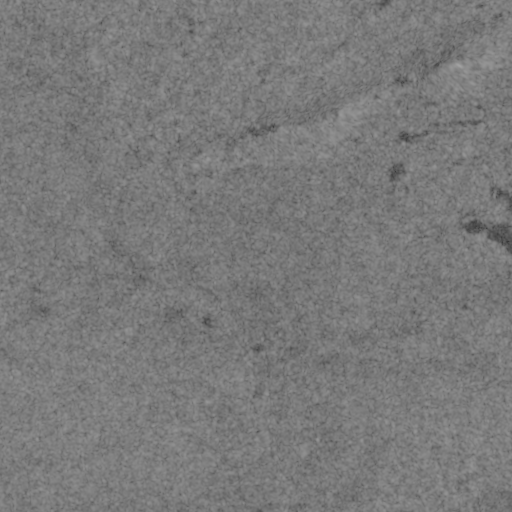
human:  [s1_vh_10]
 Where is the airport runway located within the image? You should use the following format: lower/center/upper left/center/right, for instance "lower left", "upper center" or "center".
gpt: The airport runway is located in the center right of the image.
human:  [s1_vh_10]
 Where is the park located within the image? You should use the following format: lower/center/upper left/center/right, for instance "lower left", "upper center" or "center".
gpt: The park is located in the center of the image.
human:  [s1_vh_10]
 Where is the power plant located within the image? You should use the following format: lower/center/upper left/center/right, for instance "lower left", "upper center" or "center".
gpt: There is no power plant in the image.

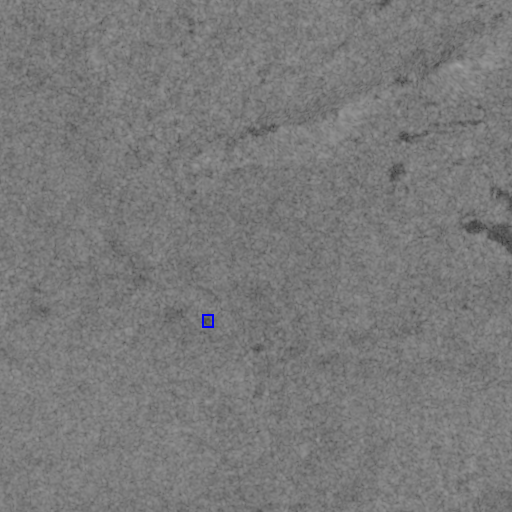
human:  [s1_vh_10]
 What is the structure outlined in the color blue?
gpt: The structure outlined in blue is a park.
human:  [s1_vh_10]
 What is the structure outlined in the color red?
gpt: There is no red outline.